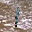
Label: 1